Field crop: maize
Growth stage: 2
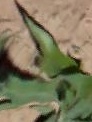
Species: maize